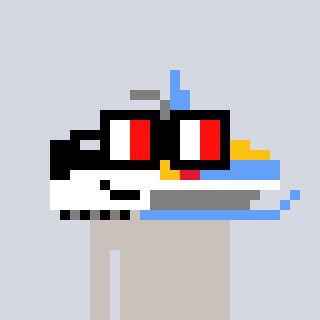
a pixel art character with square glasses with black frames and red eyes, a snowmobile-shaped head and a foggrey-colored body on a cool background